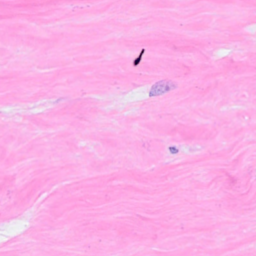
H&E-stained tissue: Breast